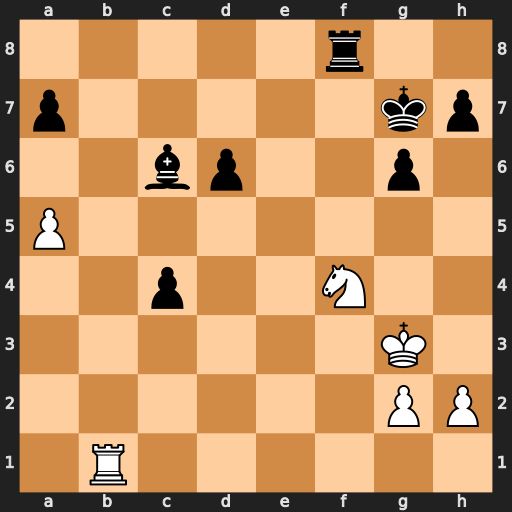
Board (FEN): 5r2/p5kp/2bp2p1/P7/2p2N2/6K1/6PP/1R6
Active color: w
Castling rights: -
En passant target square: -
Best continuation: Ne6+ Kg8 Nxf8